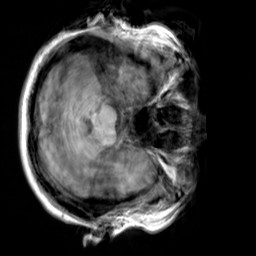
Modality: T1w
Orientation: axial
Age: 30
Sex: male
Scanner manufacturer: siemens
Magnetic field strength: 3 T
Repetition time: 2.3 s
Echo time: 0.00303 s